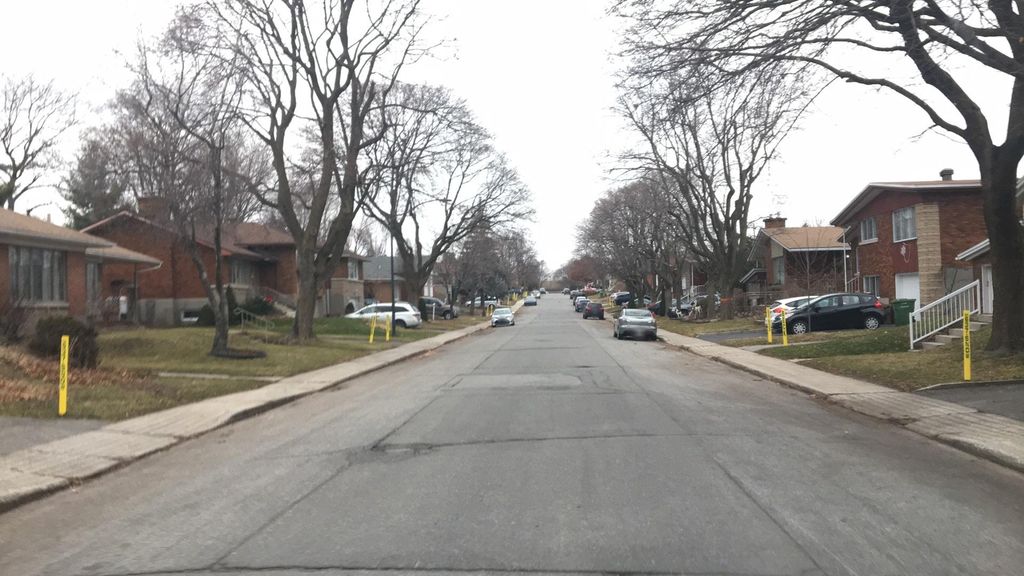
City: montreal